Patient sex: F
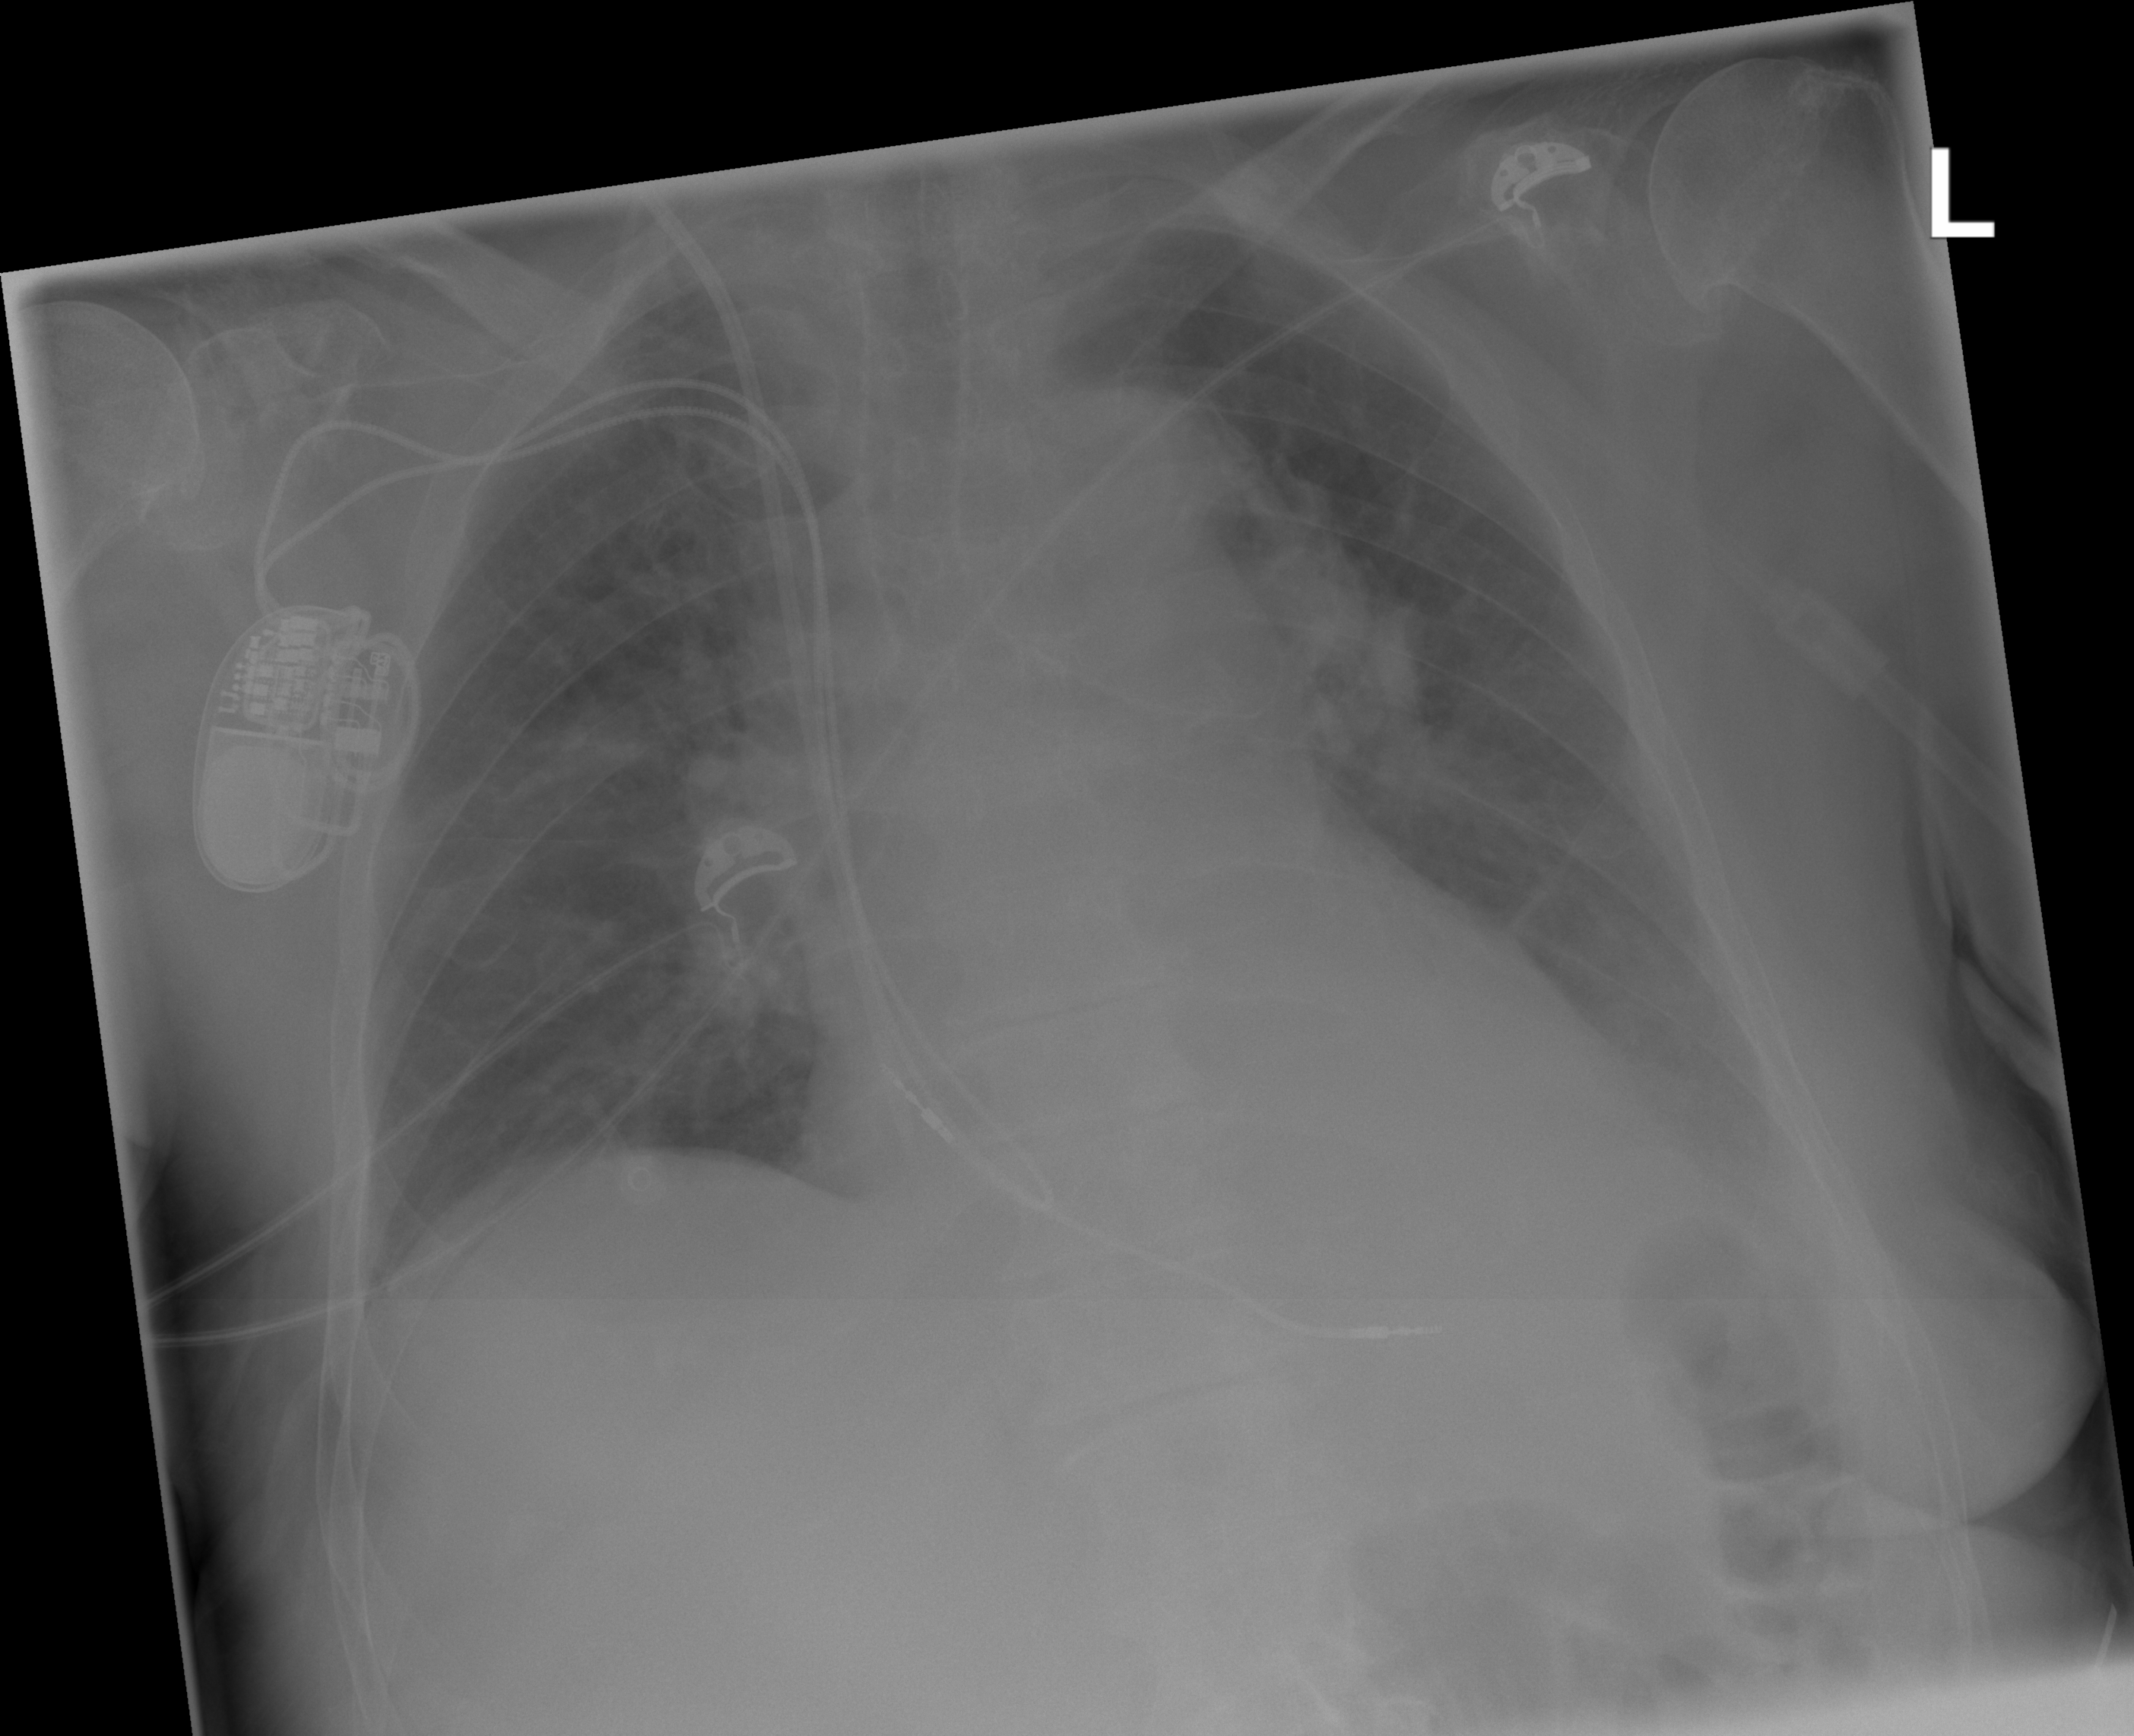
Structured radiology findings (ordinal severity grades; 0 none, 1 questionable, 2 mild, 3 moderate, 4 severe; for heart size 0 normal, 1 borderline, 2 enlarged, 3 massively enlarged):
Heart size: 2
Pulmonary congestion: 0
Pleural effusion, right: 0
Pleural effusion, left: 2
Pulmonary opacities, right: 0
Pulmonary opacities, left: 0
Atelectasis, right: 0
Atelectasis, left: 2